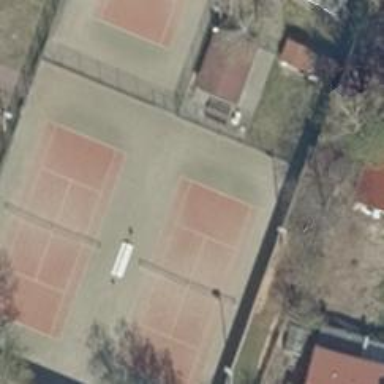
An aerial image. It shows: Tennis court on pitch.